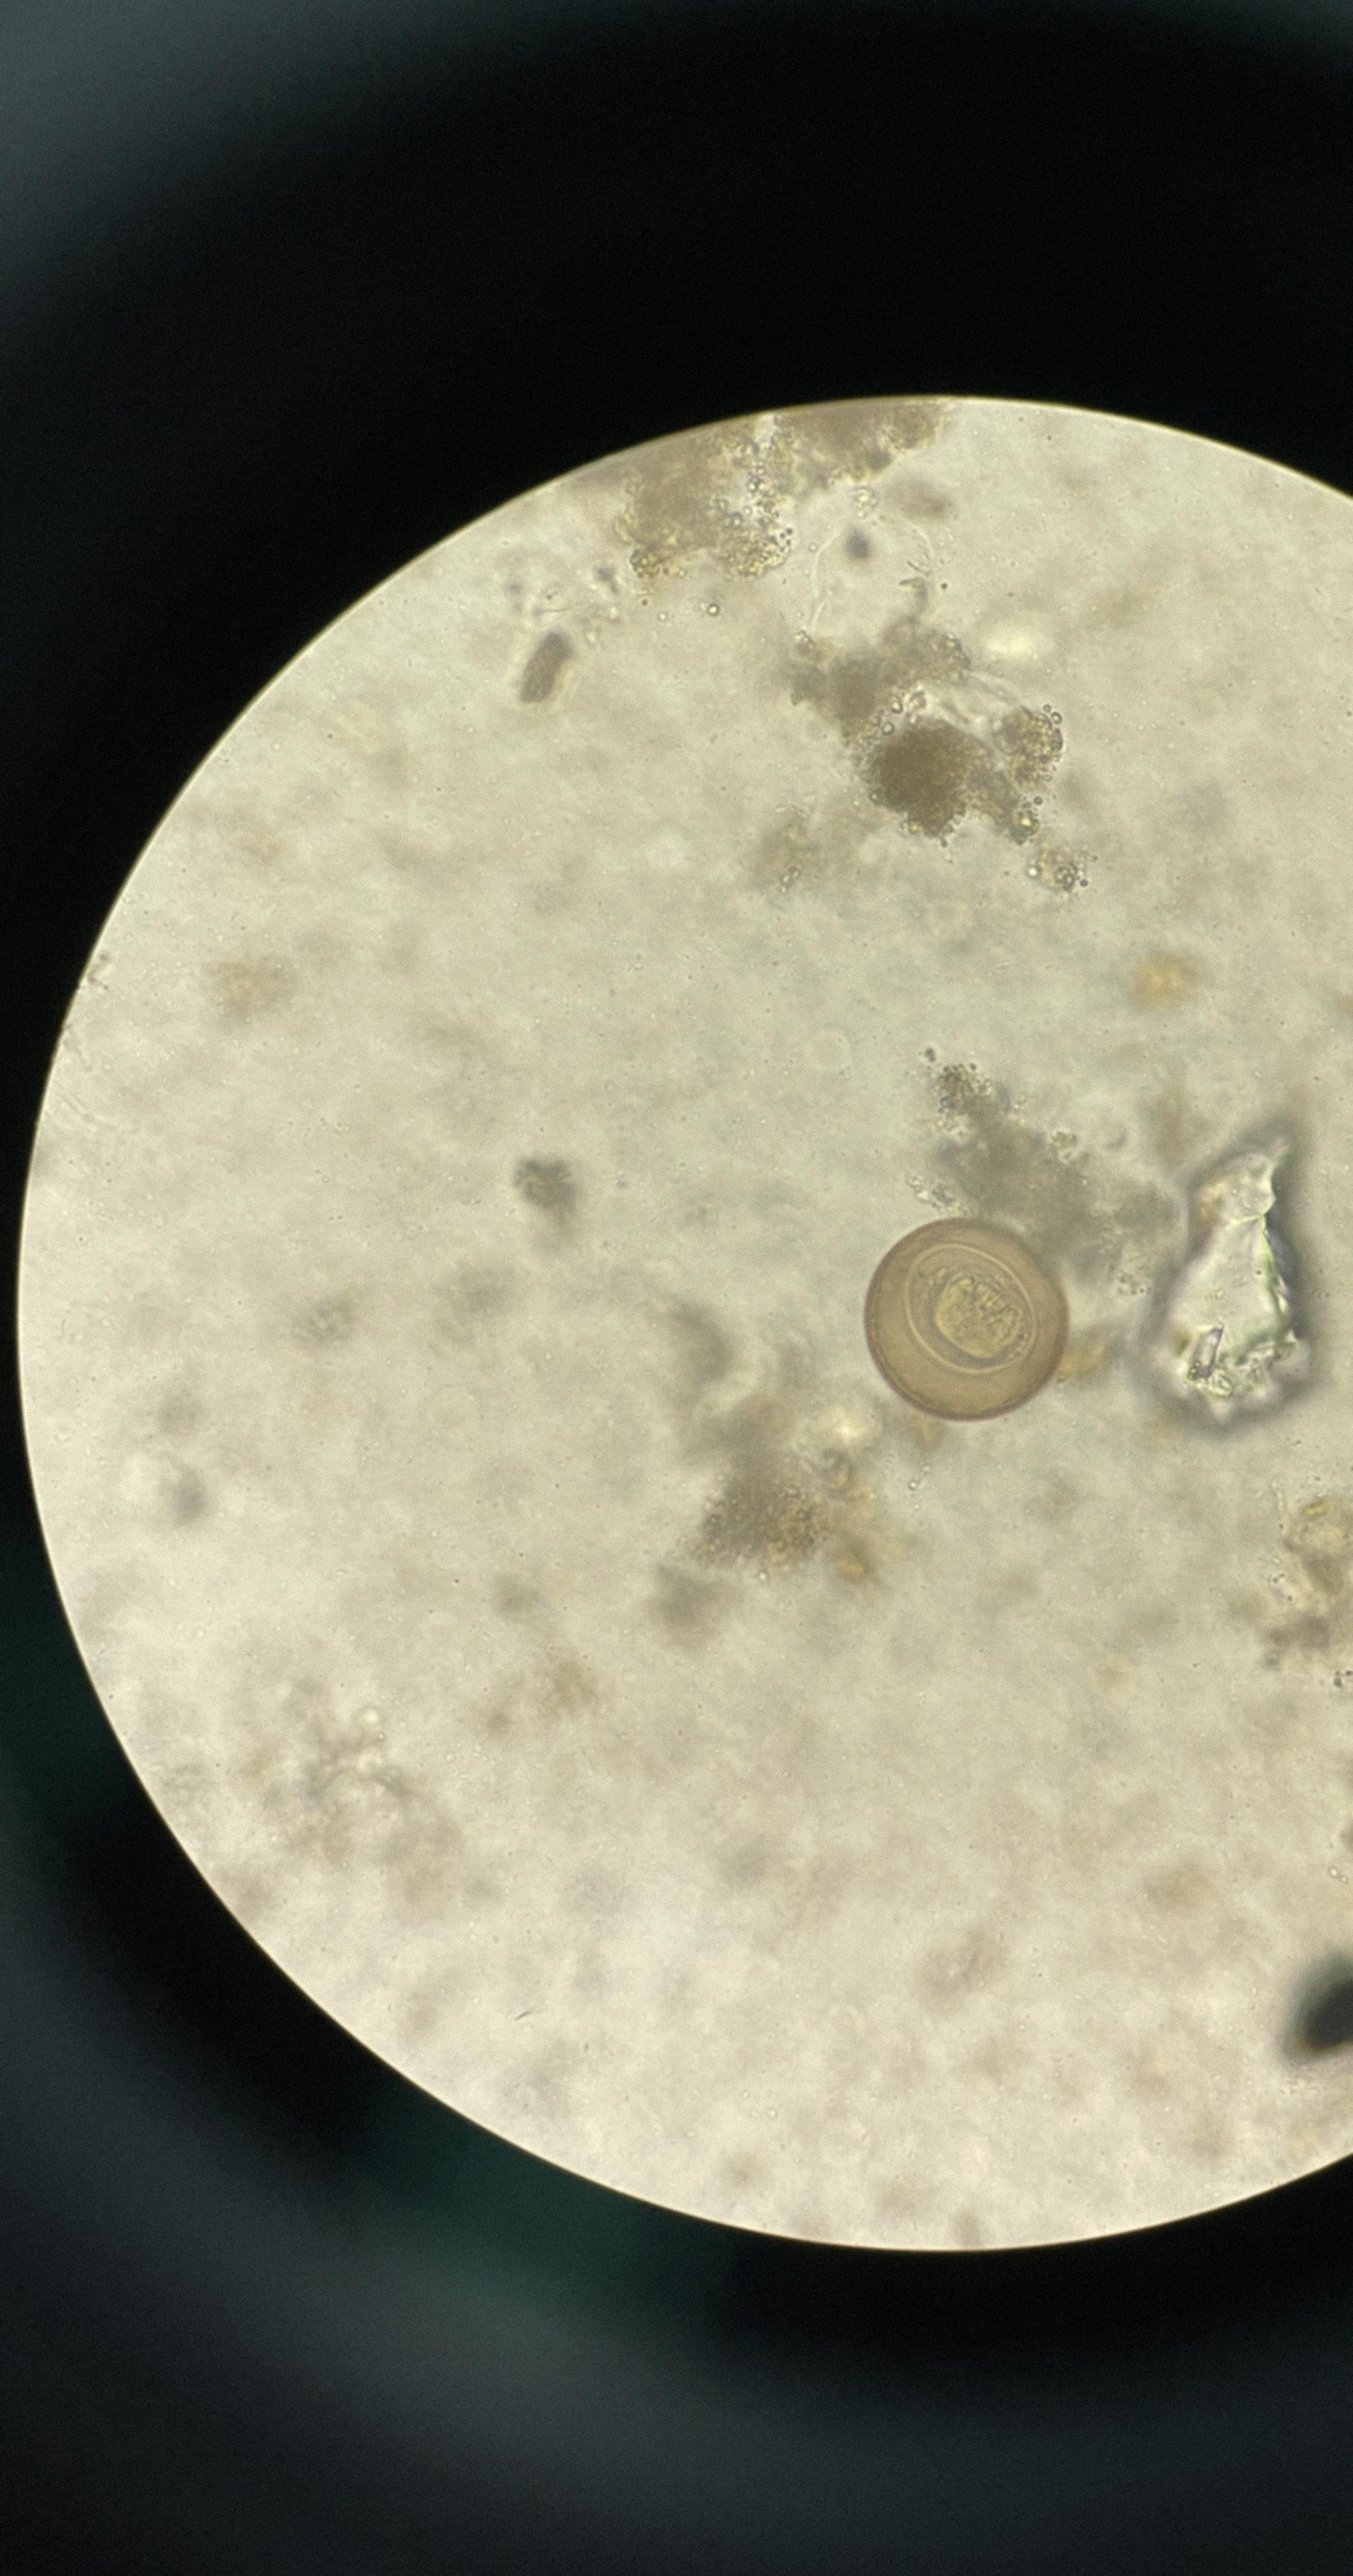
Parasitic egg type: Hymenolepis diminuta